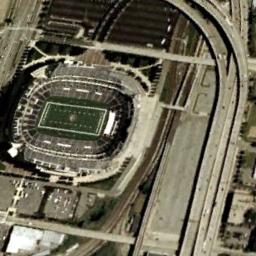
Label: stadium